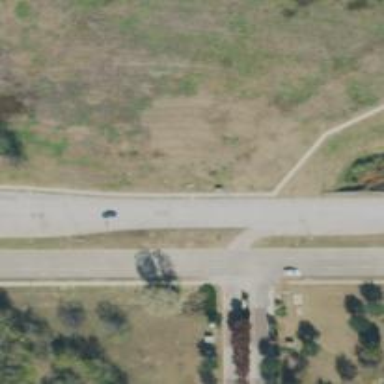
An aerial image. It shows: Secondary link road.